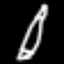
Label: pencil